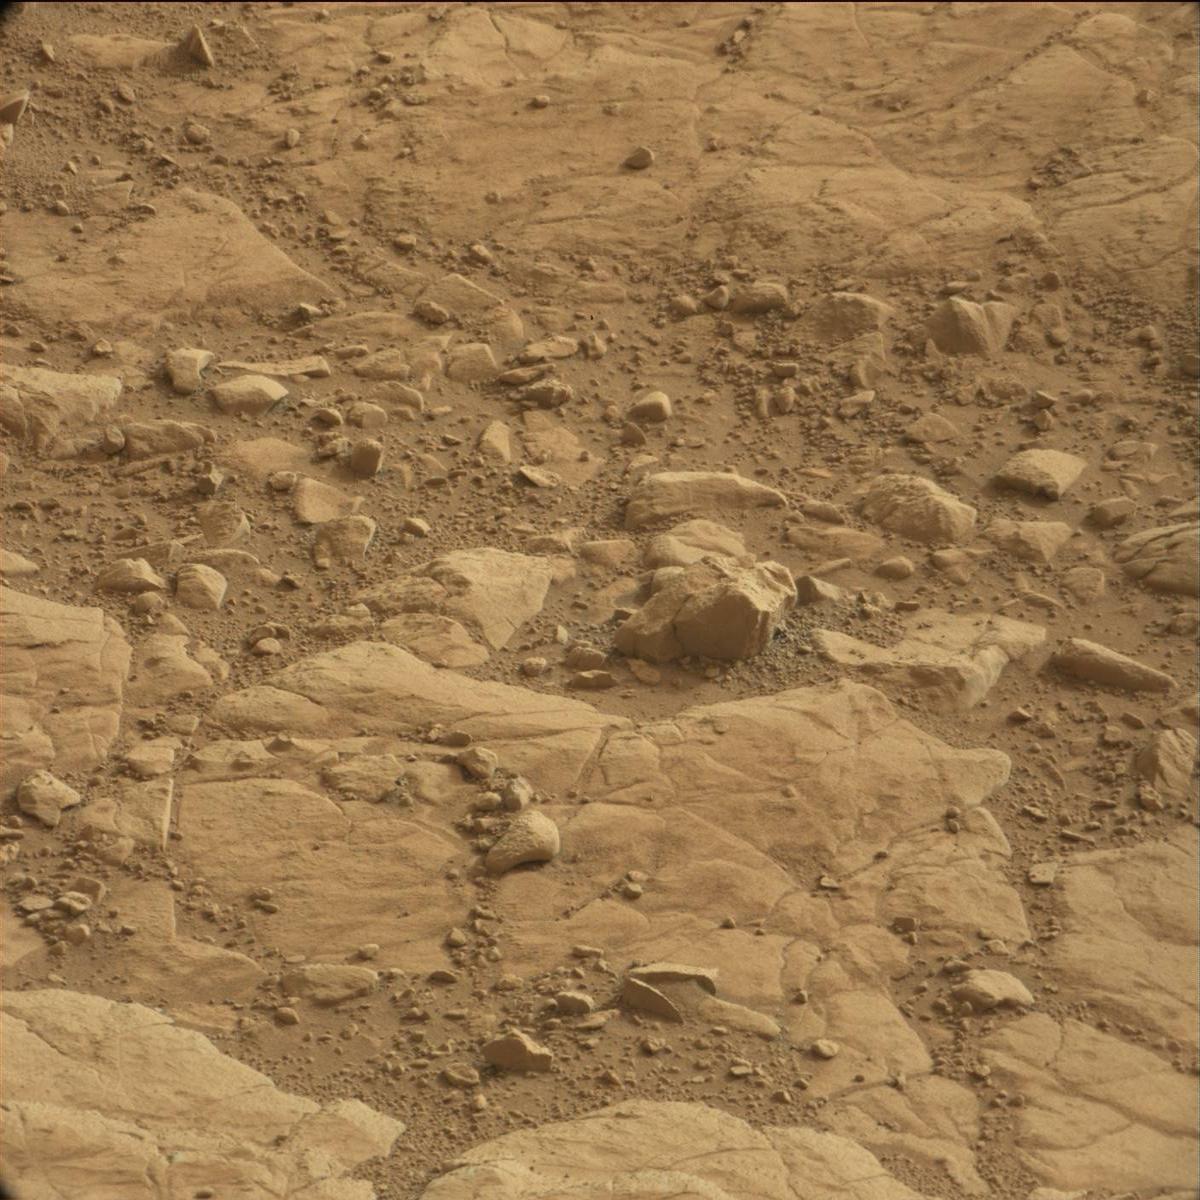
Terrain classes present: Bedrock, Rock, Sand / Soil